Question: In the old times before responsive design, people used to put a font size switcher (like the image attached) to allow changing the font size of a web site.

Questions:
- -
According to <URL>, the font size should depend on the reading distance.
I'm really tempted to not implement it because I personally don't see the point, but I don't want the product to be e.g. restricted to be sold to Australia.
General responsive design principles already suggests font size accessibility, and I think it should be a operating system or browser's responsibility to globally set the font size for a particular user. Otherwise it's really inconsistent when using the same browser to access different web sites or online systems.
Would really appreciate if someone could provide an explanation to the questions.
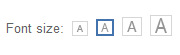
Answer: The official answer is that you need to enable the resizing of text (up to 200%, <URL>, but that can be with the built-in browser functionality.
Therefore text-size widgets have never been required for accessibility (for anything based on W3C guidelines, which is most things).
It could be that a specific organisation requires them, but it is more likely that they use text-size widgets to increase the that they are doing something for accessibility.
All the desktop browsers have zoom, and in fact default to zoom (rather than text-sizing) now, which is good for responsive sites as zooming will cause media-queries to activate. I.e. a high zoom level will look like the mobile-sized site. Overall <URL>.
Adding a text-size widget is likely to complicate your layout a great deal, as it is hard to deal with zoom and text-sizing at the same time, I would avoid it.